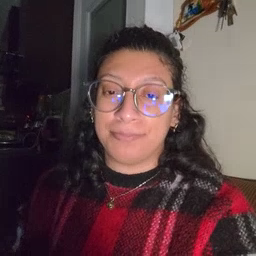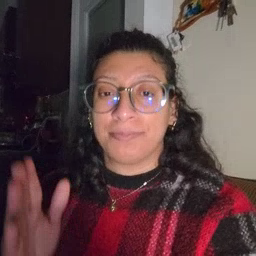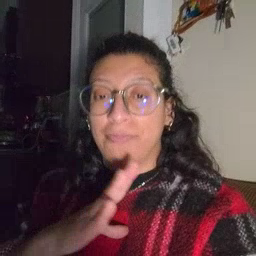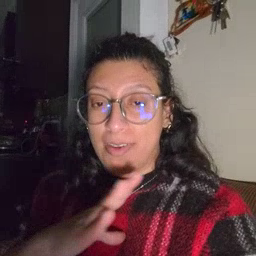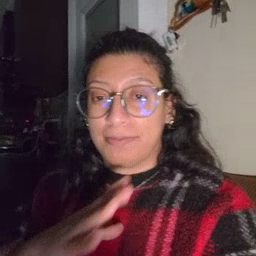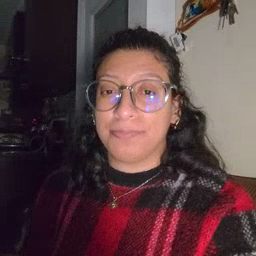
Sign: fine